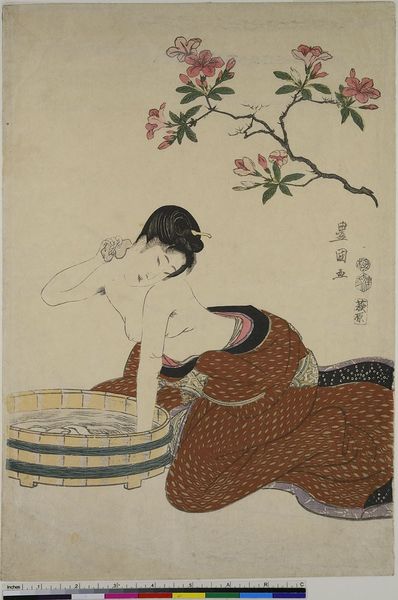
Titel: Azalee, Nackenwäsche, aus der Serie ohne Titel von Schönheiten mit Blumen
Künstler: Utagawa Toyokuni I
Standort: Hamburg
Institution: Museum für Kunst und Gewerbe Hamburg
Schlagwörter: baum, nackt, wasser, baden, braun, brust, frau, kleid, blüten, arme, ast, strauch, holzschnitt, japan, schriftzeichen, waschen, druckgraphik, druckgrafik, fass, kniend, zeit, waschzuber, farbholzschnitt, tonne, kopf geneigt, azalee, edo, reproduktionen, tucht, druckerzeugnisse, behälter, bäume, sträucher, blüte, ukiyo